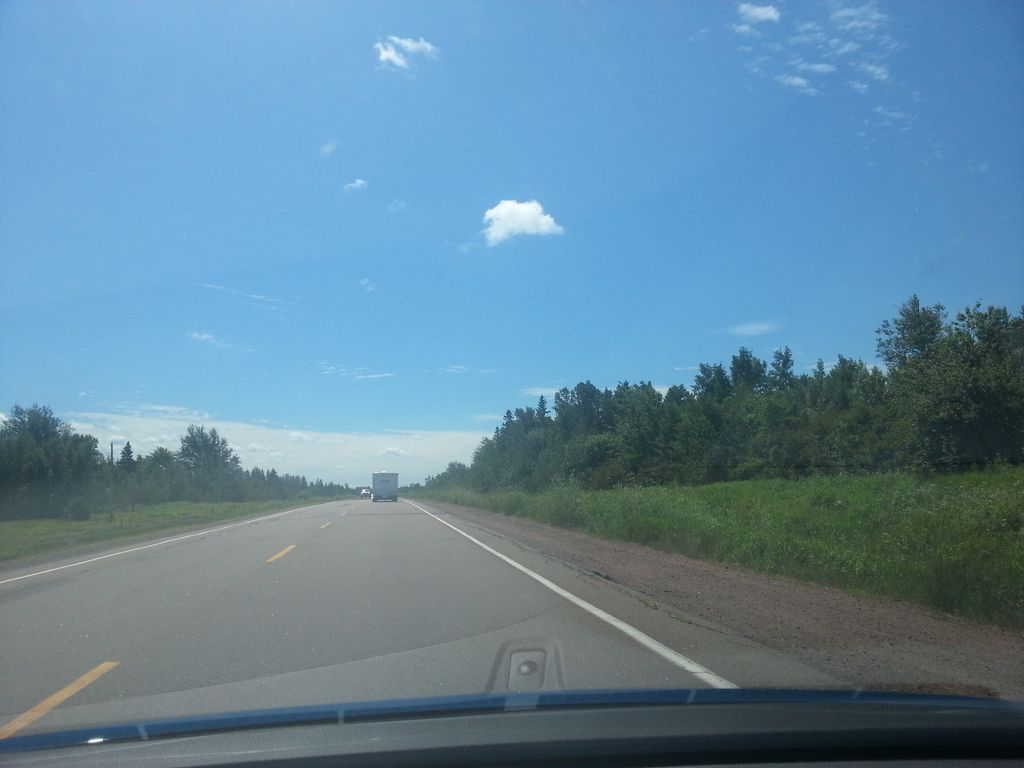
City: charlottetown